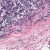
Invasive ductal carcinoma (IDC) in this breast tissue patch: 0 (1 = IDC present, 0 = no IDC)